Question: I've created a game that works with canvas, and i need it to be in a very low resolution to fit a software I'm working with. besically when I draw a diagonal line it should appear as a diagonal row of squares.
I did
'''
context.mozImageSmoothingEnabled = false;
context.webkitImageSmoothingEnabled = false;
context.imageSmoothingEnabled = false;
'''
but it's just blurry. How can I convert it?

the top picture is what it looks like now and the bottom is what i want it to look like
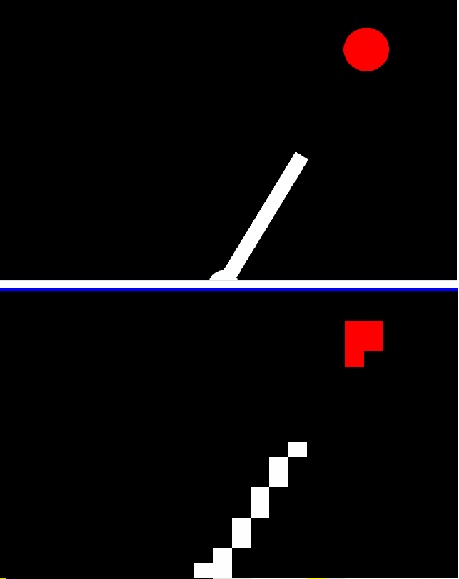
Answer: One approach is to use image smoothing disabled with a low-resolution canvas. Though you will get a blocky line, you will also get the anti-aliased pixels included. The only way to avoid this is to implement line algorithms etc. yourselves such as Bresenham (see below example).
You also draw the lines, then run through the bitmap pixel by pixel and use a threshold value to filter the anti-aliased pixels away but this will give various results and is dependent on having isolated paths to work with, ie. draw to off-screen, filter with threshold, then draw result to main canvas.
'''
var mctx = main.getContext("2d"),
lowRes = document.createElement("canvas"),
ctx = lowRes.getContext("2d");
// setup low-res canvas (invisible)
lowRes.width = 32;
lowRes.height = 20;
// setup main visible canvas
mctx.imageSmoothingEnabled =
mctx.msImageSmoothingEnabled =
mctx.mozImageSmoothingEnabled =
mctx.webkitImageSmoothingEnabled = false;
// draw a line to off-screen canvas
ctx.moveTo(0, lowRes.height);
ctx.lineTo(lowRes.width - 7, 4);
ctx.lineWidth=4;
ctx.strokeStyle = "#fff";
ctx.stroke();
// draw bacground on main canvas
mctx.fillRect(0,0,500,300);
// draw in low-res line
mctx.drawImage(lowRes, 0,0,lowRes.width,lowRes.height,
0,0,main.width,main.height);
'''
'''
<canvas id="main" width=500 height=300></canvas>
'''
I would also like to propose to check out my <URL>.
Optionally, you would need to implement these line algorithms yourselves. Here are some resources to help you get started if you chose this approach:
- <URL>